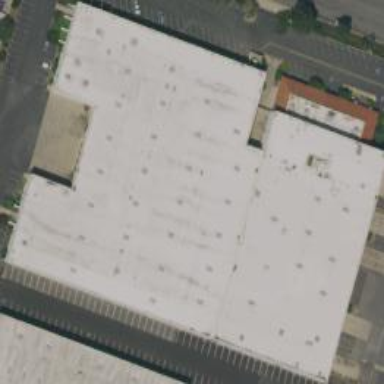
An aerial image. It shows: Factory building.